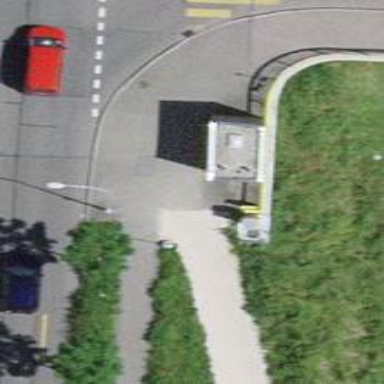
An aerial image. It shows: Toilets are available here.